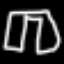
Label: pants